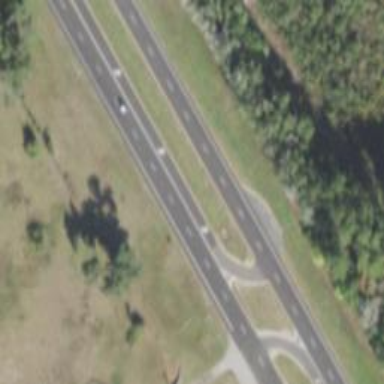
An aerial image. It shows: Asphalt road classified as trunk highway.